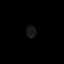
Tissue: lung
Cell type: Epithelial cells
Senescence score: 0.225
Nuclear area (px): 113
Mean DAPI intensity: 23.982